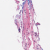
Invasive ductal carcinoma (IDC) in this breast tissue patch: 0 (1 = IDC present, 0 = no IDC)